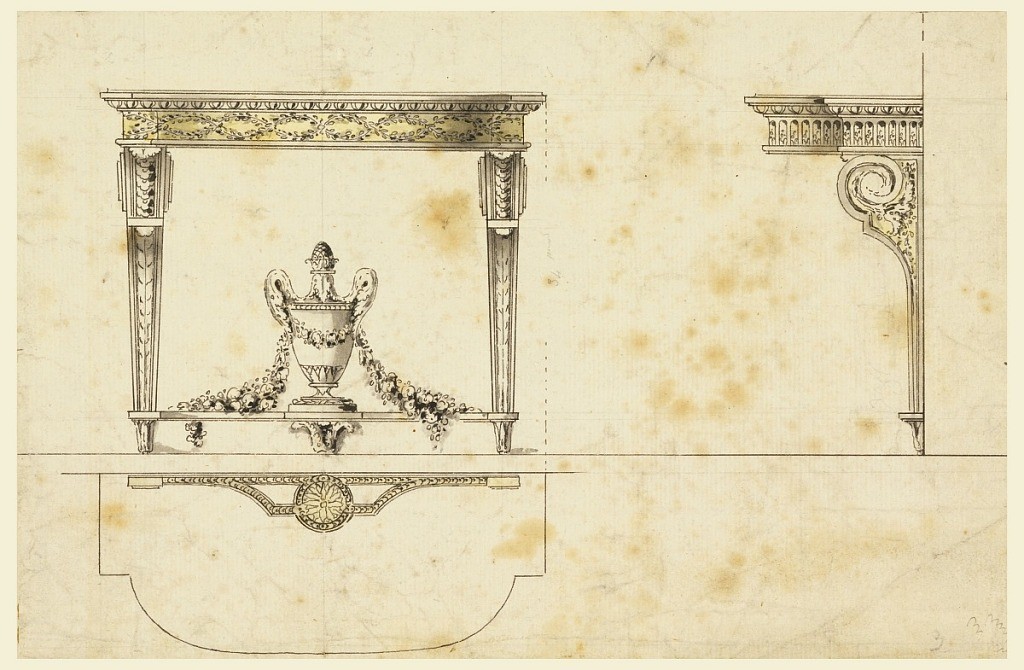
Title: Design for a Console Table
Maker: Richard de Lalonde, French, active 1780–96
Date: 1780
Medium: Pen and black ink, brush and wash, yellow watercolor, graphite on white laid paper
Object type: Drawing
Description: At left, frontal view of console table, covered urn draped with a floral garland on stretcher below. Scale plan is seen below table. At right, another suggestion for overleaf and support of table top.